Question: I have the following layout:

I am watching for the dollar sign ($) and percent sign (%) radio button changes using the following selector:
'''
$( "#facultyTable input:radio.dollar,#facultyTable input:radio.percent").change(function(){
//What to do here?
});
'''
I tried to use a '.parent()' selector however the problem is that since I have all the radio buttons selected I can't simply get the parent '<tr>' of one row, it is off all the rows. What I want is the following: Once a radio button is pressed jquery gets the value of the textbox to the left of it in the same row. How can I achieve this?
Here is the table layout if needed:
'''
<table id="facultyTable">
<thead>
<tr>
<th>Username</th>
<th>Payment Distribution</th>
<th>Account Number (Optional)</th>
</tr>
</thead>
<tbody><tr>
<td><input name="username[]" value="klarson" data-cip-id="cIPJQ342845639" style="background-image: none; background-position: 0% 0%; background-repeat: repeat;"></td>
<td><input type="radio" name="klarsonOption" value="Even">Even
<input type="radio" class="dollar" name="klarsonOption" value="$">$
<input type="radio" class="percent" name="klarsonOption" value="%">%
<input type="text" name="klarsonAmount" style="display:none;">
</td>
<td><input name="accountNum[]" value="604700-23456-2346-246" data-cip-id="cIPJQ342845640"></td>
</tr><tr>
<td><input name="username[]" value="ppoupart" data-cip-id="cIPJQ342845641" style="background-image: none; background-position: 0% 0%; background-repeat: repeat;"></td>
<td><input type="radio" name="ppoupartOption" value="Even">Even
<input type="radio" class="dollar" name="ppoupartOption" value="$">$
<input type="radio" class="percent" name="ppoupartOption" value="%">%
<input type="text" name="ppoupartAmount" style="display:none;">
</td>
<td><input name="accountNum[]" value="604700-23456-2346-246" data-cip-id="cIPJQ342845642"></td>
</tr><tr>
<td><input name="username[]" value="rcohen" data-cip-id="cIPJQ342845643" style="background-image: none; background-position: 0% 0%; background-repeat: repeat;"></td>
<td><input type="radio" name="rcohenOption" value="Even">Even
<input type="radio" class="dollar" name="rcohenOption" value="$">$
<input type="radio" class="percent" name="rcohenOption" value="%">%
<input type="text" name="rcohenAmount" style="display:none;">
</td>
<td><input name="accountNum[]" value="604700-23456-2346-246" data-cip-id="cIPJQ342845644"></td>
</tr><tr>
<td><input name="username[]" value="shai" data-cip-id="cIPJQ342845645" style="background-image: none; background-position: 0% 0%; background-repeat: repeat;"></td>
<td><input type="radio" name="shaiOption" value="Even">Even
<input type="radio" class="dollar" name="shaiOption" value="$">$
<input type="radio" class="percent" name="shaiOption" value="%">%
<input type="text" name="shaiAmount" style="display:none;">
</td>
<td><input name="accountNum[]" value="604700-23456-2346-246" data-cip-id="cIPJQ342845646"></td>
</tr><tr>
<td><input name="username[]" value="vanbeek" data-cip-id="cIPJQ342845647" title="Lazarus is saving this form.
Click to recover previous versions" style="cursor: auto; background-image: none; background-position: 0% 0%; background-repeat: repeat;"></td>
<td><input type="radio" name="vanbeekOption" value="Even">Even
<input type="radio" class="dollar" name="vanbeekOption" value="$">$
<input type="radio" class="percent" name="vanbeekOption" value="%">%
<input type="text" name="vanbeekAmount" style="display:none;">
</td>
<td><input name="accountNum[]" value="604700-23456-2346-246" data-cip-id="cIPJQ342845648"></td>
</tr></tbody>
</table>
'''
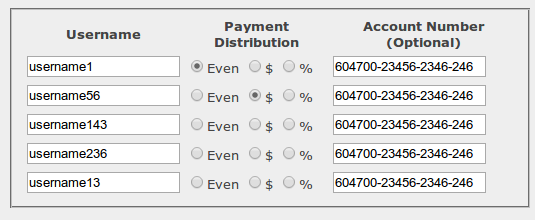
Answer: you can try this
'''
$( "#facultyTable input:radio.dollar,#facultyTable input:radio.percent").change(function(){
var username = $(this).parent("td").prev("td").find("input:text").val();
});
'''
<URL>